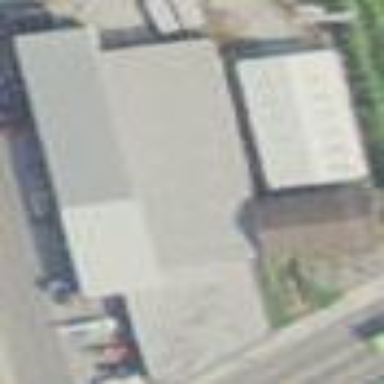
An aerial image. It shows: Commercial building.